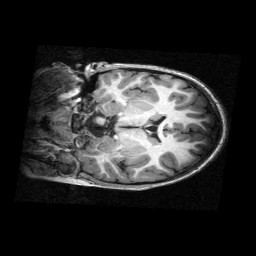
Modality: T1w
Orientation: coronal
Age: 9
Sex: female
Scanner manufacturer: siemens
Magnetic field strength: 3 T
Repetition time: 2.3 s
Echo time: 0.00336 s